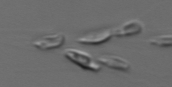
Label: Dinobryon